Question: I want to make 2 'ArrayList<Strings>'s of the same length, appear, like this, in 1 'ListView'
Word 1 is a 'TextView' that should be populated with 1 'ArrayList<String>' and Word 2 is another 'TextView' that should be populated with a different 'ArrayList<String>'
'TextViews', 'Button'

What should my 'ArrayAdaptor' look like?
If this is a duplicate please send me a link.
'ArrayList<String>'
'''
public class CustomArrayAdapter extends BaseAdapter {
Context context;
private ArrayList<String> words1;
private ArrayList<String> words2;
public CustomArrayAdapter(Context context, ArrayList<String> words1, ArrayList<String> words2) {
this.words1 = words1;
this.generates = words2;
this.context = context;
}
public View getView(int position, View convertView, ViewGroup parent) {
View v = convertView;
if (v == null) {
LayoutInflater inflater = (LayoutInflater) context.getSystemService(Context.LAYOUT_INFLATER_SERVICE);
v = inflater.inflate(R.layout.list_item, null);
}
String a = (String) getItem(position);
String b = (String) getItem(position);
TextView tv1 = (TextView) v.findViewById(R.id.rhymed_word);
TextView tv2 = (TextView) v.findViewById(R.id.generated_word);
tv1.setText(a);
tv2.setText(b);
return v;
}
@Override
public int getCount() {
// TODO Auto-generated method stub
return words1.size();
}
@Override
public Object getItem(int position) {
if (position >= words1.size())
return words2.get(position);
return words1.get(position);
}
@Override
public long getItemId(int position) {
// TODO Auto-generated method stub
return position;
}
'''
}
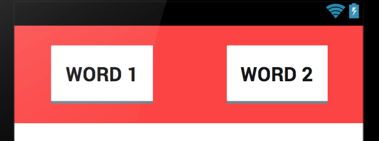
Answer: Ok, instead of using the Overridden method, just do this:
'''
TextView tv1 = (TextView) v.findViewById(R.id.rhymed_word);
TextView tv2 = (TextView) v.findViewById(R.id.generated_word);
tv1.setText(words1.get(position));
tv2.setText(words2.get(position));
return v;
'''